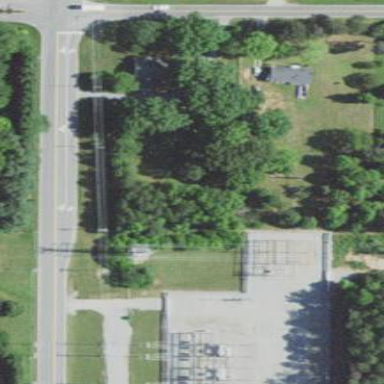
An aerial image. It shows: Distribution level power substation enclosed by fence.